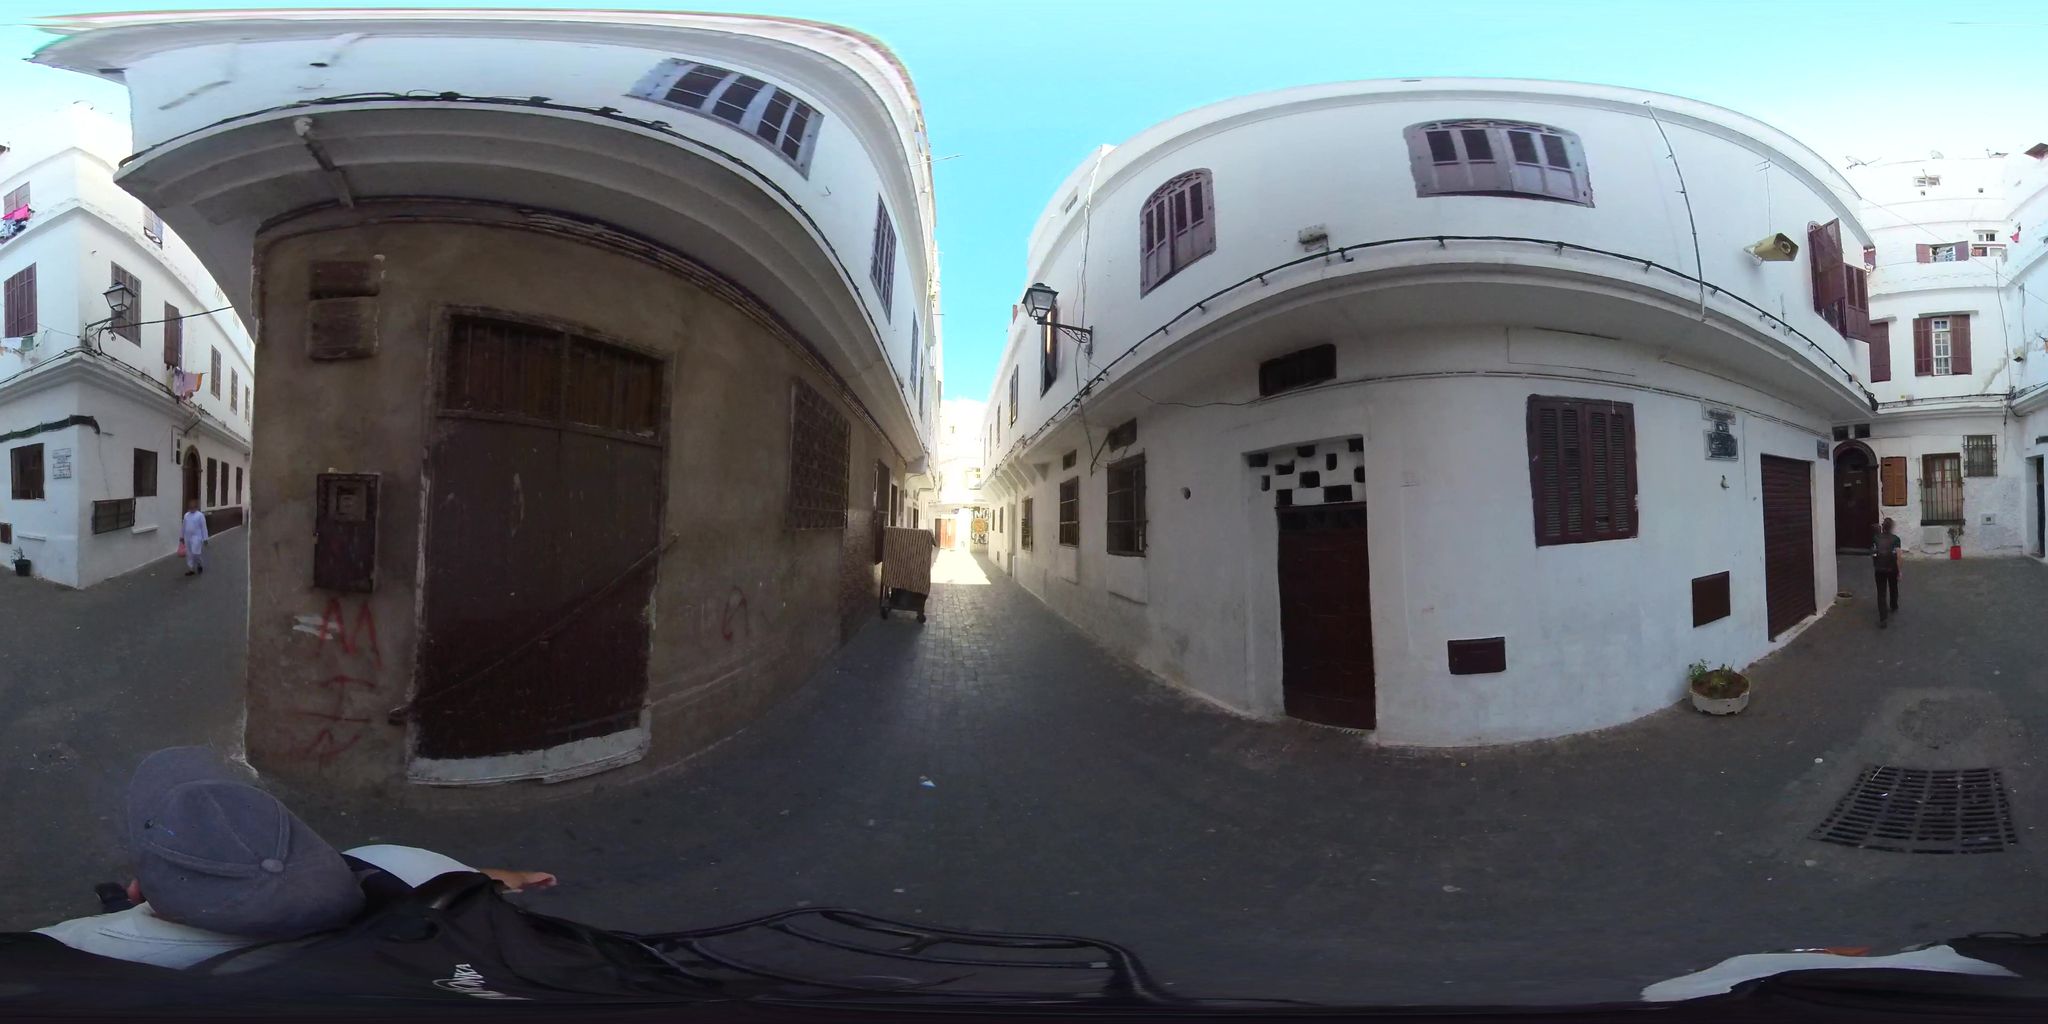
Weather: snowy
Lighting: day
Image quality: slightly poor
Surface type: walking surface
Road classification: service
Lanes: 2
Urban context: urban centre
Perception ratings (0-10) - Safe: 1.14, Lively: 6.03, Beautiful: 0.79, Boring: 7.48, Depressing: 6.9, Wealthy: 1.22